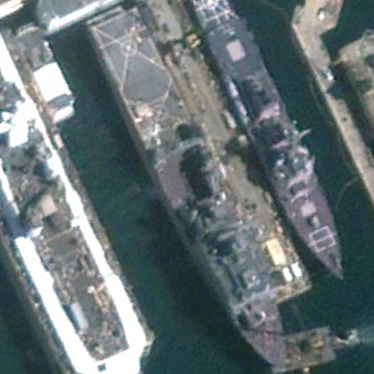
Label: combat